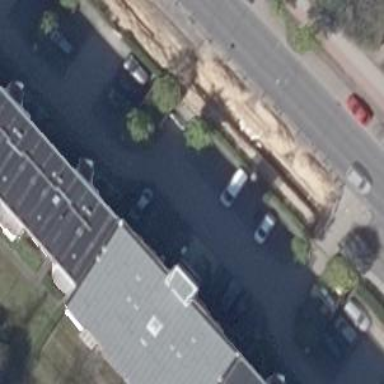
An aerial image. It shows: Road serving as parking aisle.